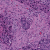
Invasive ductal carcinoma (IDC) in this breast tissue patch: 1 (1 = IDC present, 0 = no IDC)